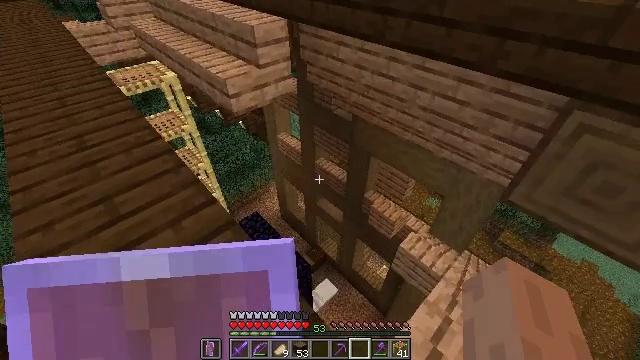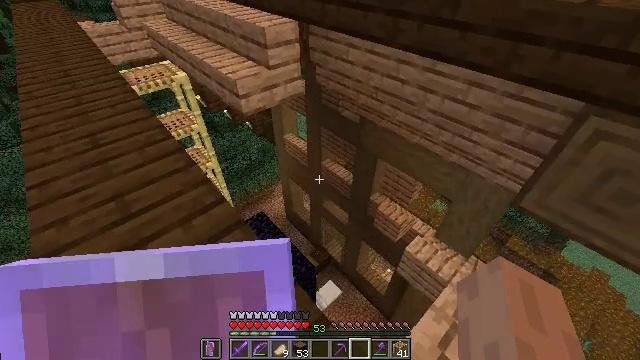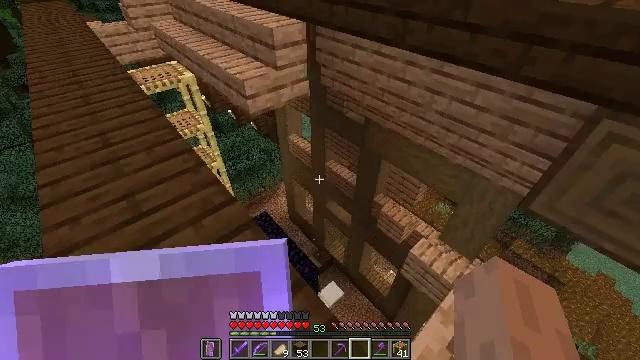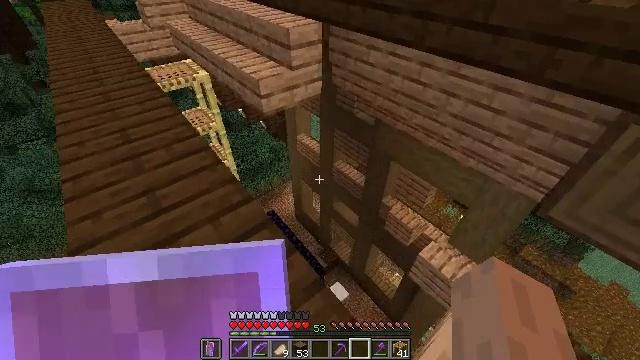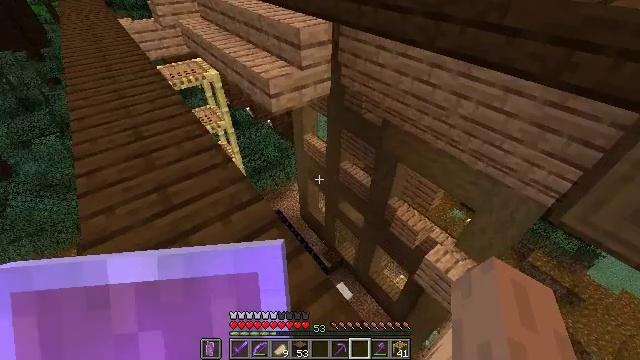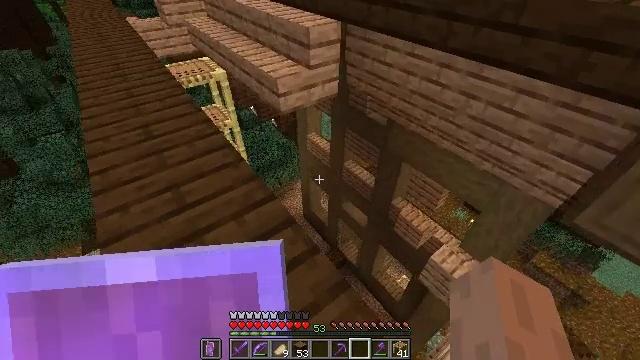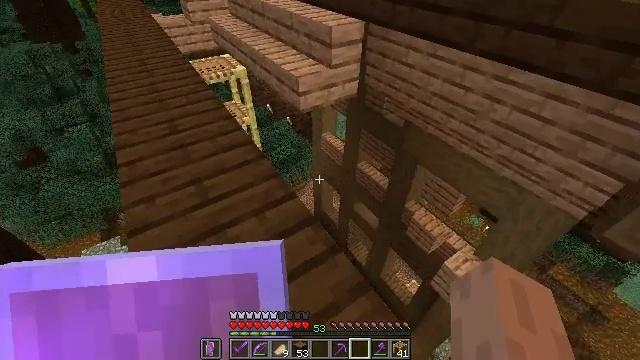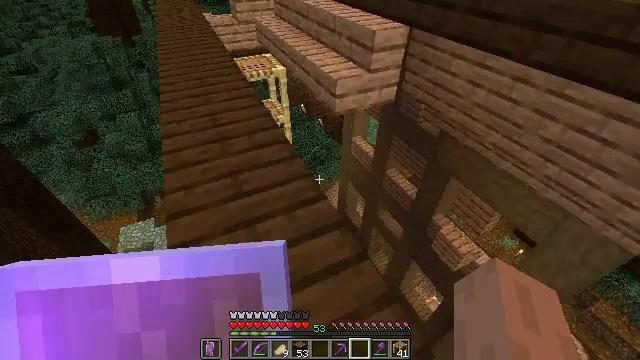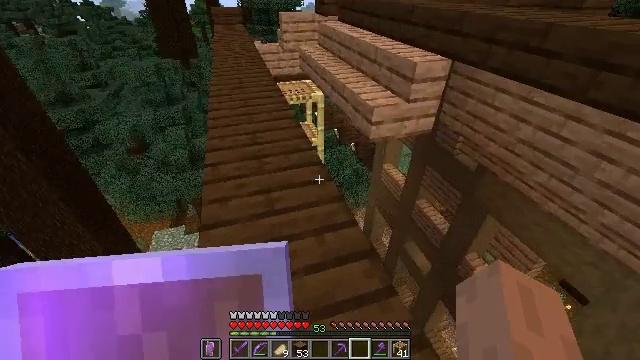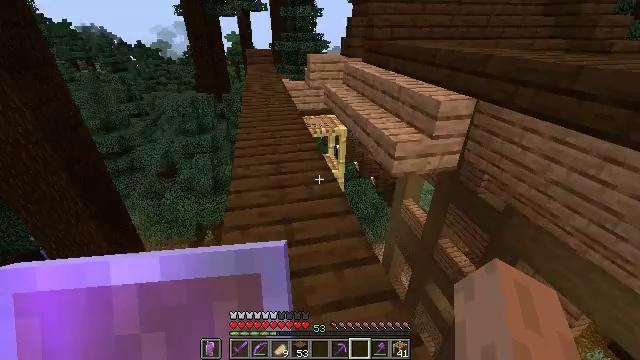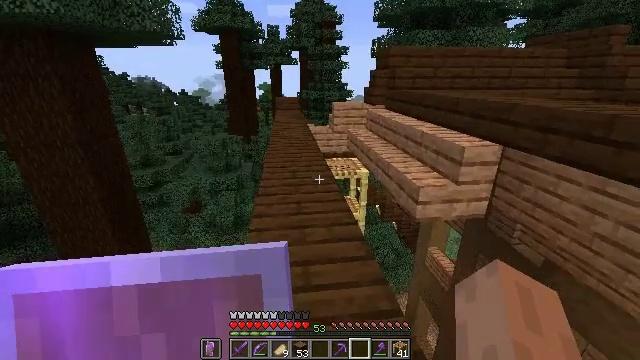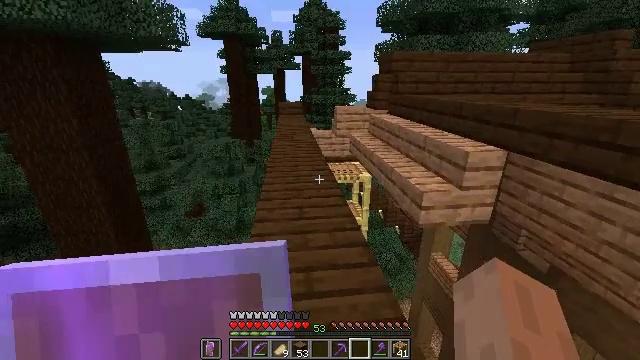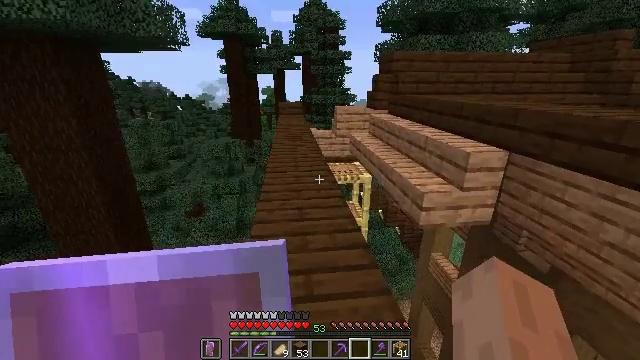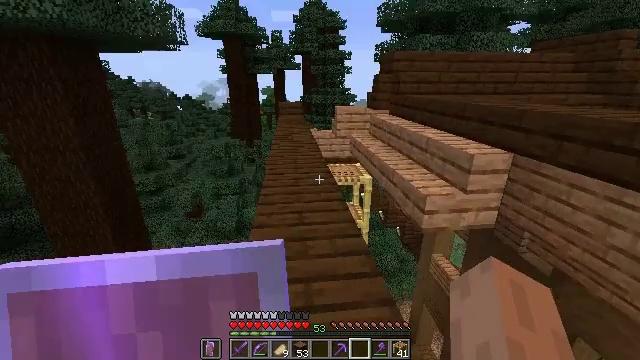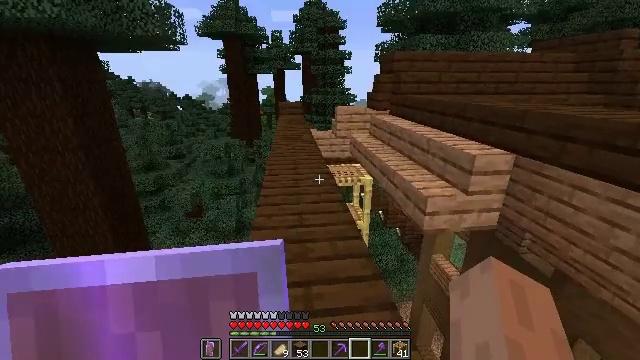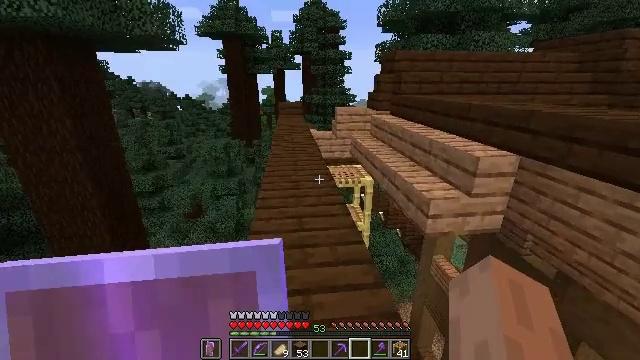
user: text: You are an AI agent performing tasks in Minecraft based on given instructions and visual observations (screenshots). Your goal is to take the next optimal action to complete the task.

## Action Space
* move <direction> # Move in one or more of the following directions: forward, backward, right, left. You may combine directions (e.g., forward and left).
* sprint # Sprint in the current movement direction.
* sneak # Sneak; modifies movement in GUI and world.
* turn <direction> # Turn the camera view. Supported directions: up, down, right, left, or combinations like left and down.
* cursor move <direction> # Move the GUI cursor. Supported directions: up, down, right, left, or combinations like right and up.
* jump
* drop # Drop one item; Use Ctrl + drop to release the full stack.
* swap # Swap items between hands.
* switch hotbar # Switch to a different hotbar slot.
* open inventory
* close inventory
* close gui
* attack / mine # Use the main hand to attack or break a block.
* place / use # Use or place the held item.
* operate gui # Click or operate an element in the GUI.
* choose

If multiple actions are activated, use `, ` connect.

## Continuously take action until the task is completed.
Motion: motion action
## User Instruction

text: Mine the stripped spruce log.
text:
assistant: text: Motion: move left, sneak, turn left
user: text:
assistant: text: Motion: move left, sneak
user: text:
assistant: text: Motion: move left, sneak, turn left
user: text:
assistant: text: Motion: move left, sneak, turn left
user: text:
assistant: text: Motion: move left, sneak
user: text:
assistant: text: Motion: move left, sneak, turn left
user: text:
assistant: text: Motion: sneak, turn left
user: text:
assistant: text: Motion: sneak, turn left and up
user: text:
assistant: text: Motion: sneak, turn left and up
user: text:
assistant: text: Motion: sneak, turn left and up
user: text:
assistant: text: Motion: move forward, sneak
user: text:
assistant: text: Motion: move forward, sneak
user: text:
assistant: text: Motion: move forward, sneak
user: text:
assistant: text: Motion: move forward, sneak
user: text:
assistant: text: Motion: move forward
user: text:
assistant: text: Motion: move forward
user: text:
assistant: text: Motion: move forward
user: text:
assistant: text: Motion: move forward
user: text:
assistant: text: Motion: move forward
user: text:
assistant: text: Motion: move forward, turn left and down
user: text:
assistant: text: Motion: move forward, turn left and down
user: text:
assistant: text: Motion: move forward, turn left and down
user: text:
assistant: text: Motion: move forward
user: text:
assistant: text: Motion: move forward
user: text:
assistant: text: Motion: move forward
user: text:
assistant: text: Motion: move forward
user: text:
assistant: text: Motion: move forward
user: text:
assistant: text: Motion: move forward
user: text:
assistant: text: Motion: move forward
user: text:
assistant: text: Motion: move forward